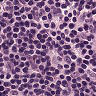
Metastatic tissue present: no